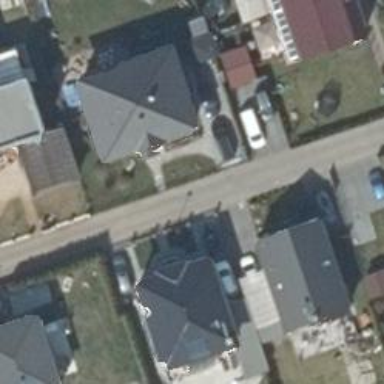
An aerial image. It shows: Living street.